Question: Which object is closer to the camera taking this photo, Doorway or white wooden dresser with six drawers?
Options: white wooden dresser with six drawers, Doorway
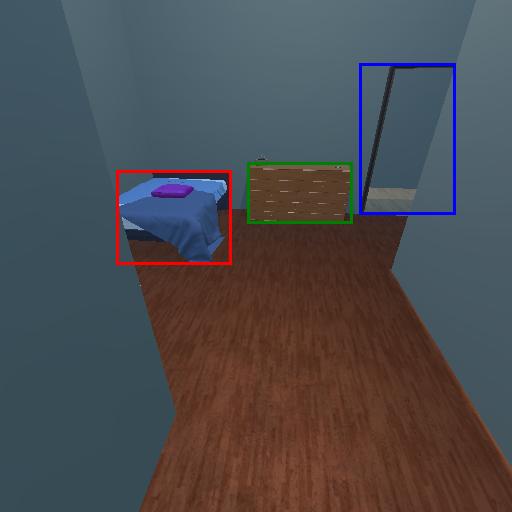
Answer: white wooden dresser with six drawers